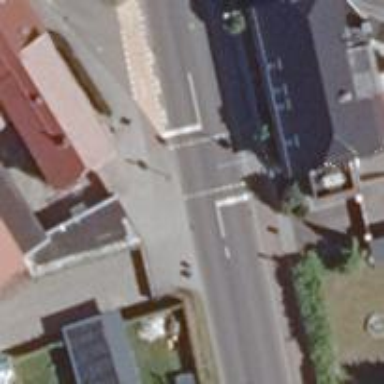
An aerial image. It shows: Road with traffic signals at the crossing.